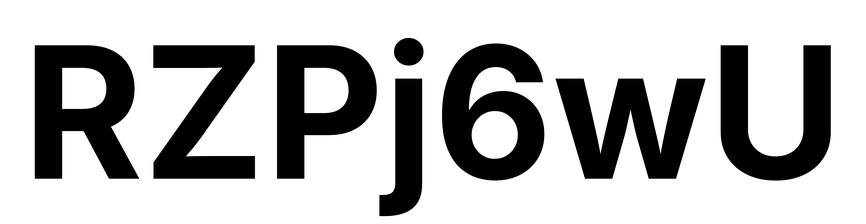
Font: Inter_Bold